Brain MRI, t1w sequence, axial 2D slice.
Patient: age 34, sex M, weight 95 kg, height 1.95 m
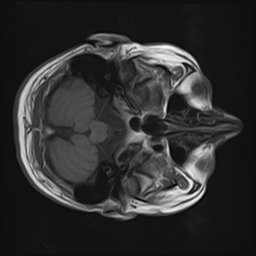